Question: how to apply css style to get shadow for text area in GWT.

Thanks!
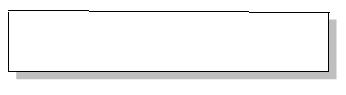
Answer: You can do the following for just text.
'''
.box{
text-shadow: 3px 3px 3px #cfaecf;
filter: dropshadow(color=#cfaecf, offx=3, offy=3);
}
'''
You can do the following for adding a shaddow to a text-area form - I think that is what you want.
'''
<style type="text/css">
.box{
-webkit-box-shadow: 5px 5px 5px 5px ##eee;
-moz-box-shadow: 5px 5px 5px 5px ##eee;
box-shadow: 5px 5px 5px 5px ##eee;
}
</style>
<textarea class="box" rows="5"></textarea>
'''
Also adding a border for non HTML5/CSS3 browsers:
'''
<style type="text/css">
border-bottom:2px solid #000;
border-right:2px solid #000;
</style>
'''